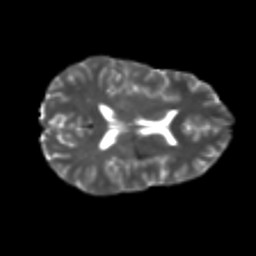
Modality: T2w
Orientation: axial
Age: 24
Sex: female
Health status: healthy
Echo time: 0.074 s